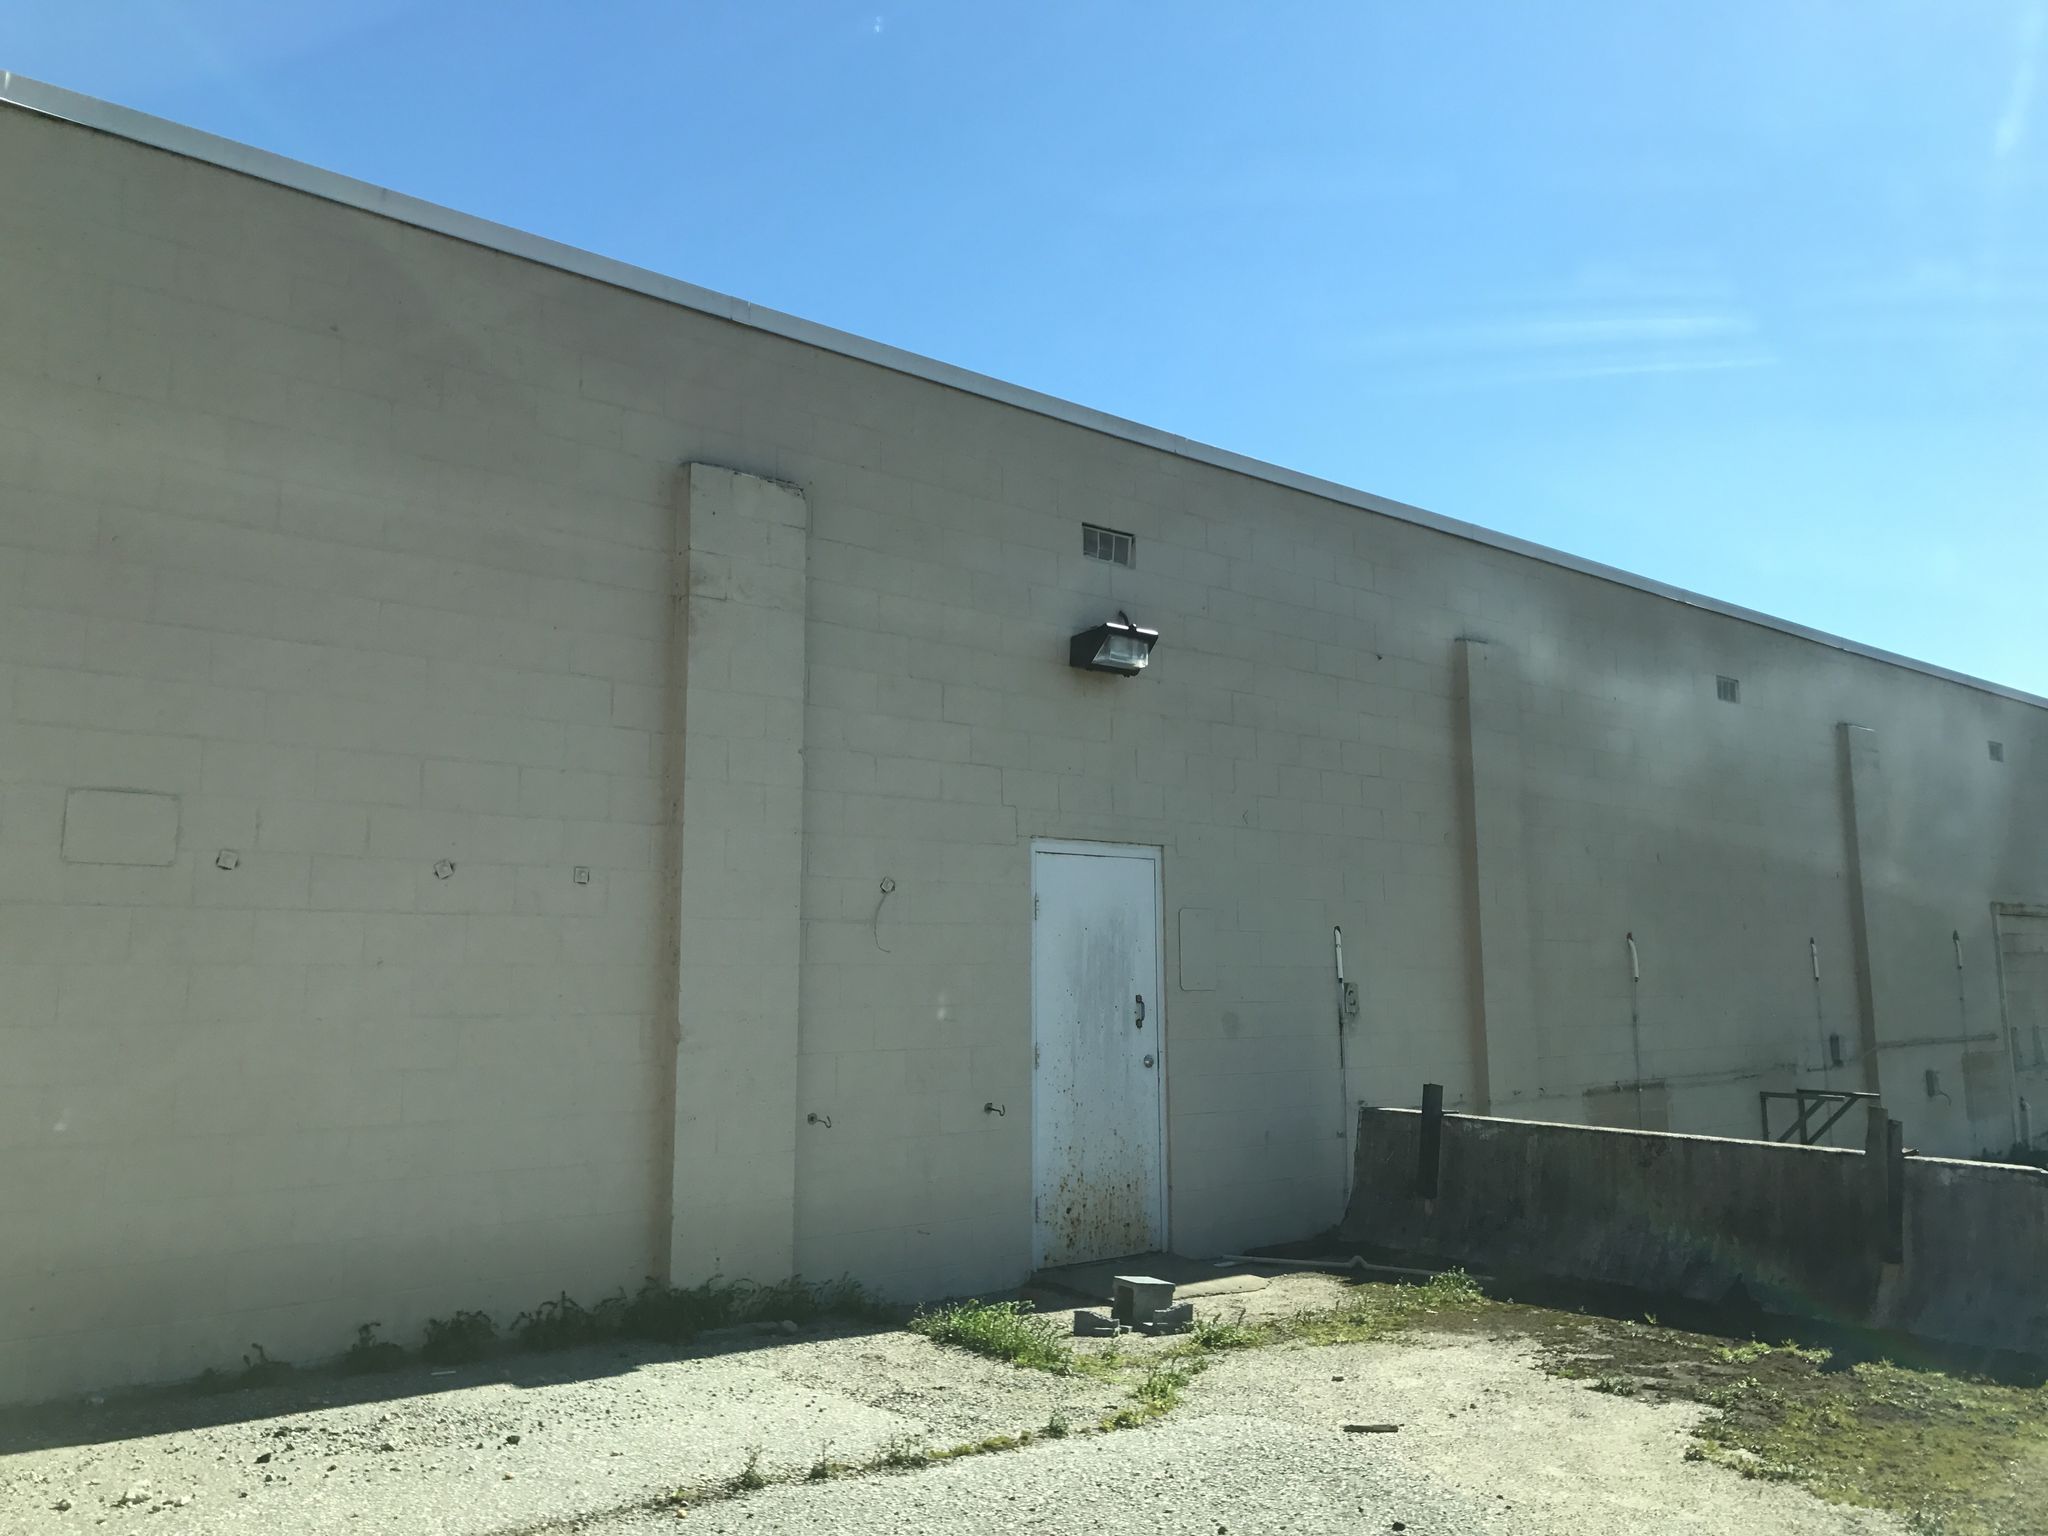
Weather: snowy
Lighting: day
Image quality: good
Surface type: railway
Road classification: service, residential, unclassified
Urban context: very low density rural
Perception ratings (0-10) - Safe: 0.96, Lively: 0.27, Beautiful: 1.59, Boring: 8.28, Depressing: 7.97, Wealthy: 2.57